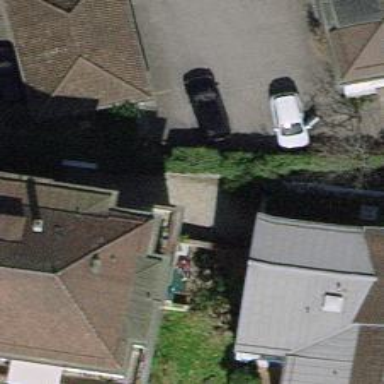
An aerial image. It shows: Group of garages.